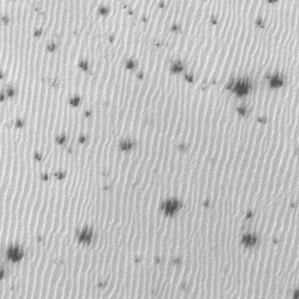
Label: frost